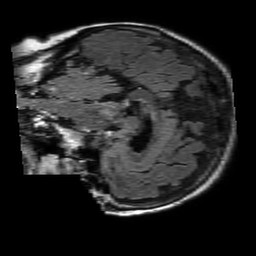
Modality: FLAIR
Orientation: sagittal
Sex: female
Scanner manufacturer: philips
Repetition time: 11 s
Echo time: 0.125 s